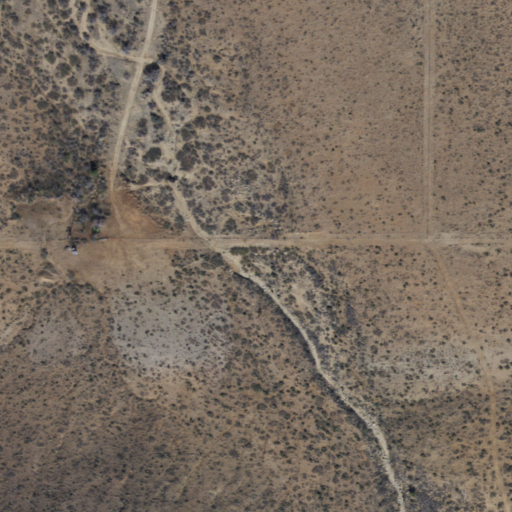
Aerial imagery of valley in Arizona named Park Canyon containing shrub and grassland